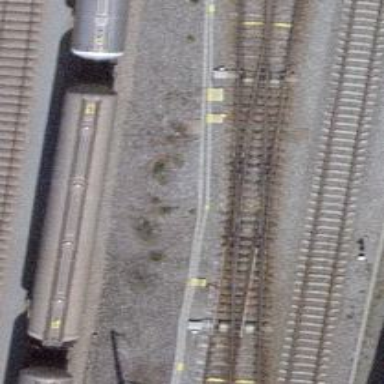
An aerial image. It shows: Single-track electrified railway siding with contact line for service.